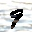
Label: 9